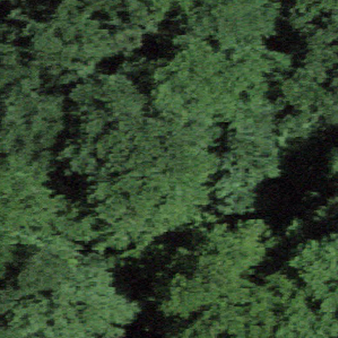
Label: other